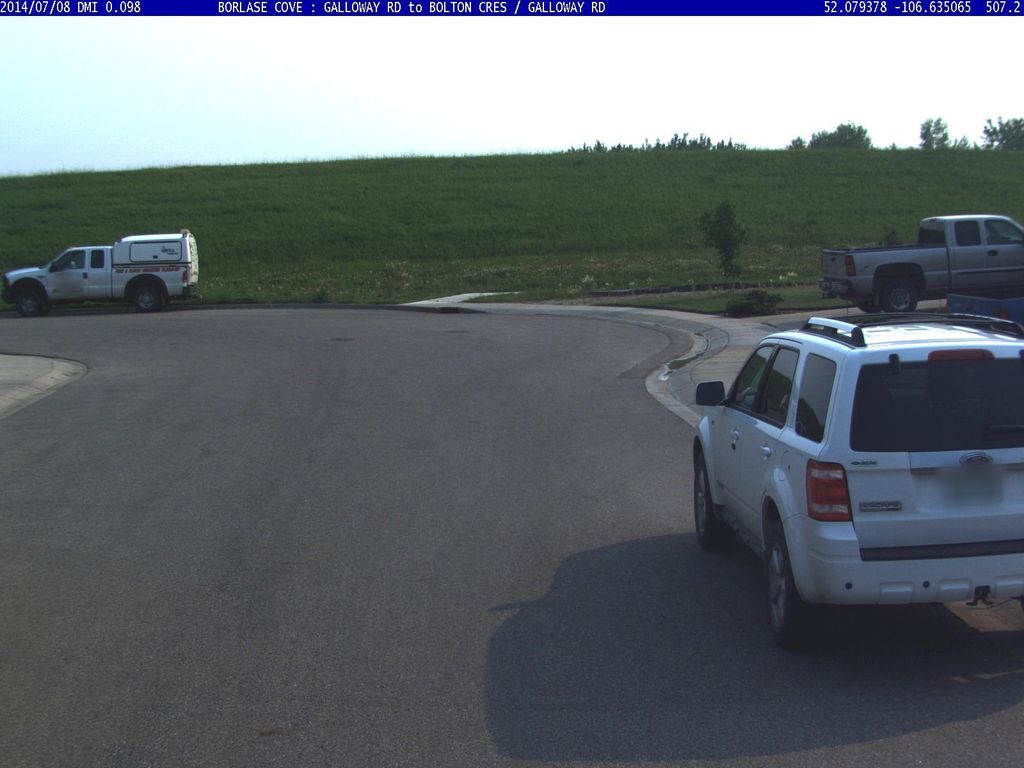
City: saskatoon